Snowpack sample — Buffalo Mountain, Silverthorne, Colorado, USA (1/25/25, 10:11 AM MST)
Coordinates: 39.6222, -106.1139
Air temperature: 22 °F
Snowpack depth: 110 cm
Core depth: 30 cm
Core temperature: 42.8 °F
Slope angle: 12°, slope face: 102°
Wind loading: high
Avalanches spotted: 0
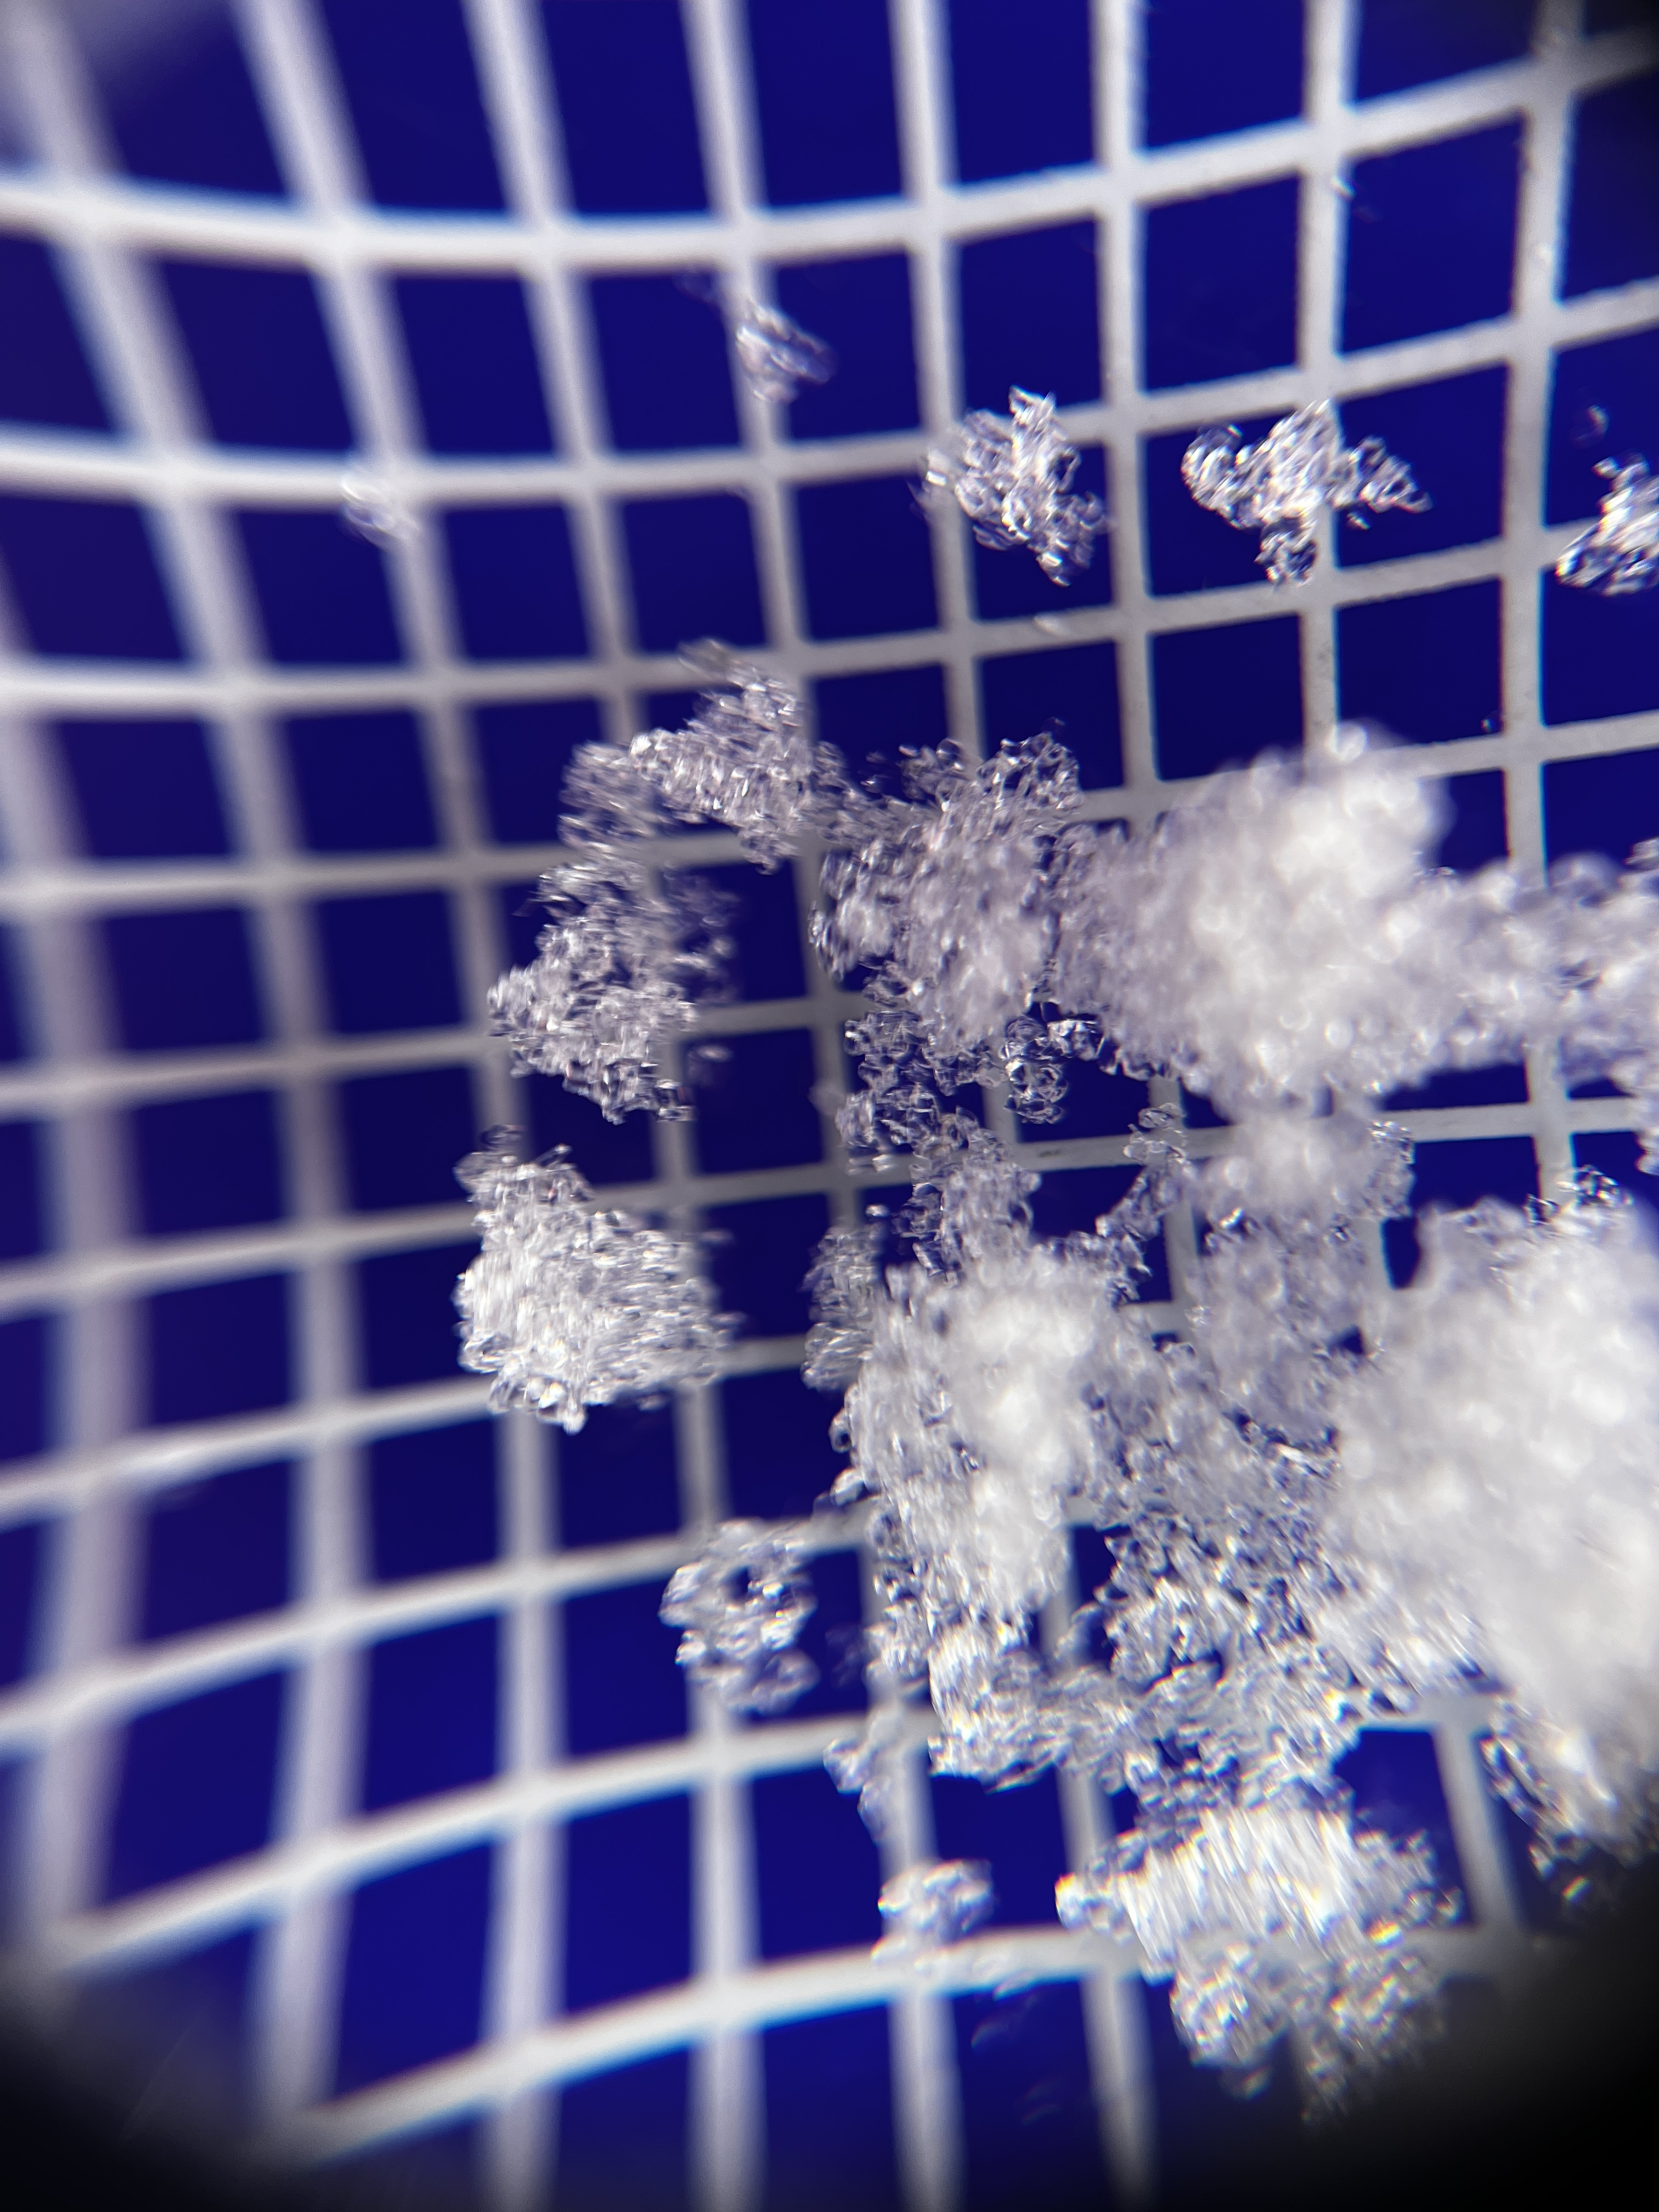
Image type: magnified_profile
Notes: No avalanches nearby, collected on the outskirts of a fire break 15 meters from the treeline, on way to Buffalo and Red Mountain